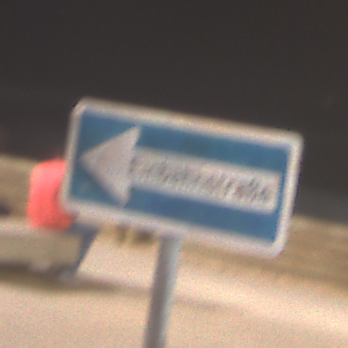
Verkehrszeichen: EinbahnstrasseLinksweisend
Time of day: Night
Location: Outdoor (Urban)
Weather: PartlyCloudy
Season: NotSpecified
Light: Artificial